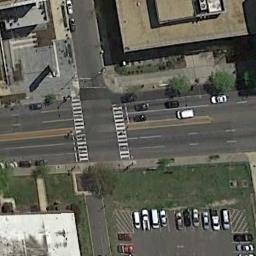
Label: intersection